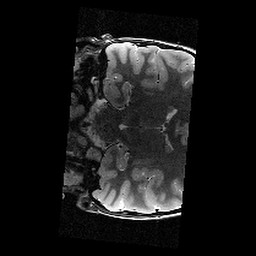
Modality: T2w
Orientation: coronal
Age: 11
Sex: male
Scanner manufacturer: siemens
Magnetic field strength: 3 T
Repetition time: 9.23 s
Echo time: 0.067 s